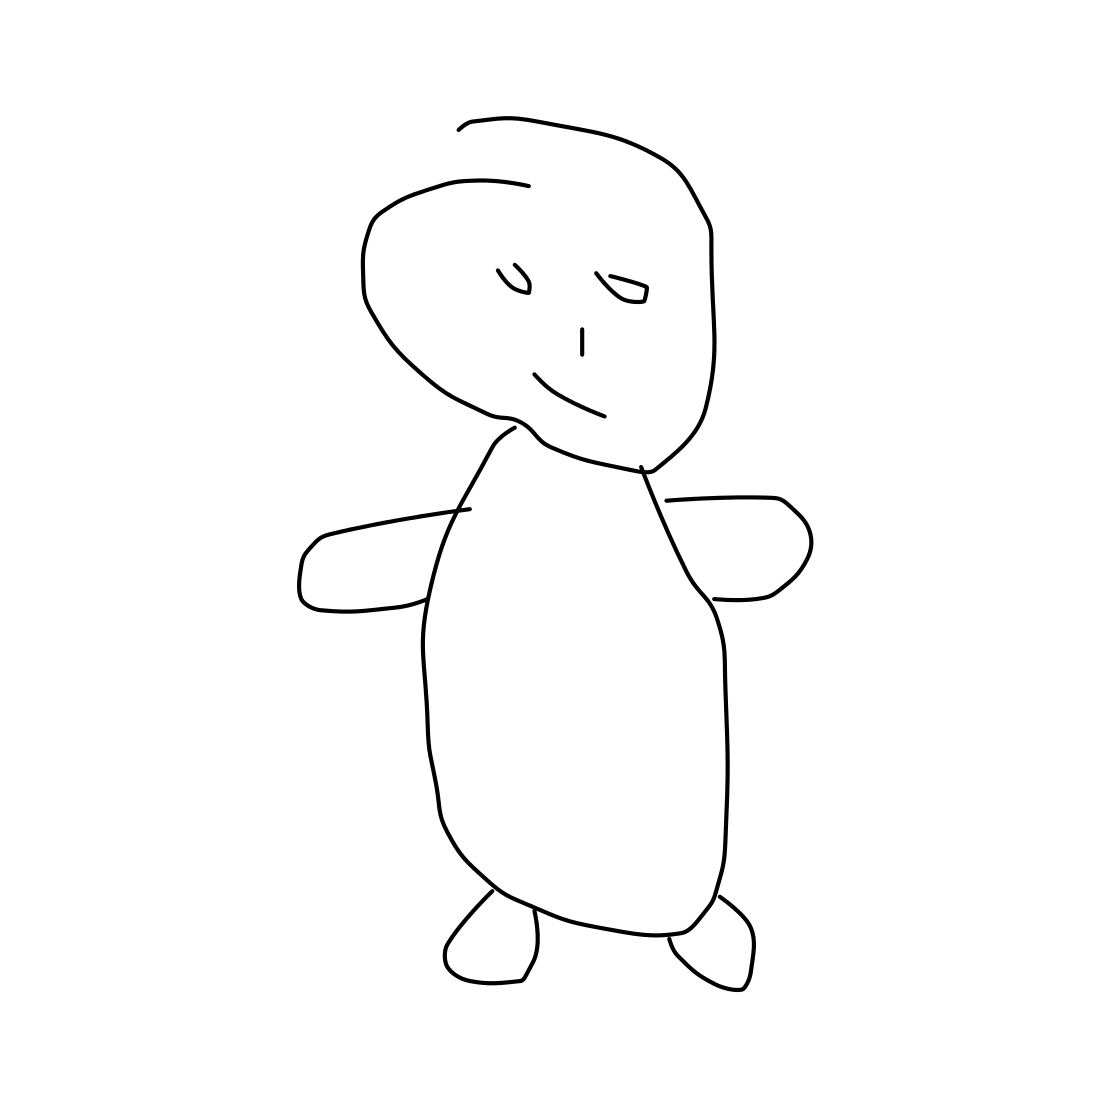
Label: bear (animal)